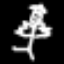
Label: angel